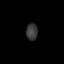
Tissue: lung
Cell type: Endothelial cells
Senescence score: 0.5798
Nuclear area (px): 186
Mean DAPI intensity: 57.978